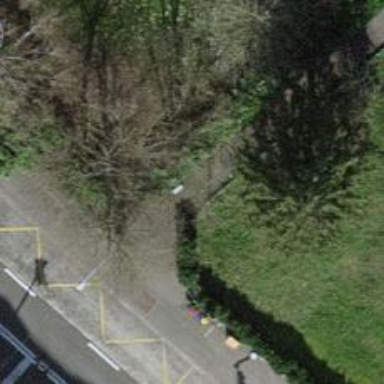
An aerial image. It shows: Double cycle barrier.